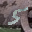
Label: 5